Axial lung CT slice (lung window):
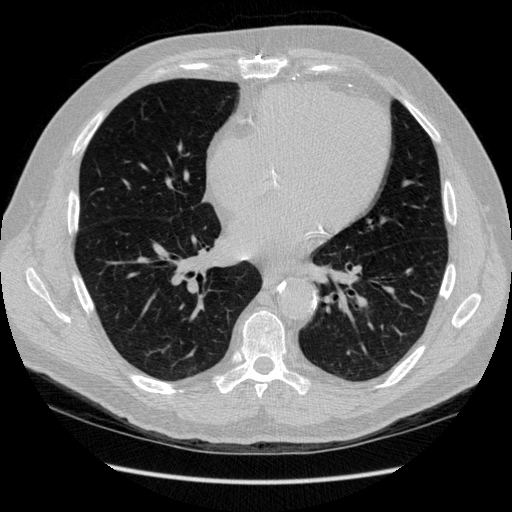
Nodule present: no